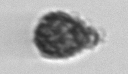
Label: Syracosphaera_pulchra